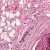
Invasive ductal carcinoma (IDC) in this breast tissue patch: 0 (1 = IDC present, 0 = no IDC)